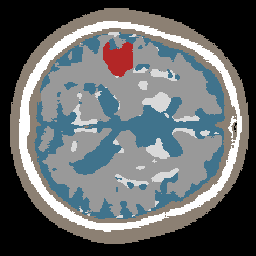
Label: lesion